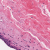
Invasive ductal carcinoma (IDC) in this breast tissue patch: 0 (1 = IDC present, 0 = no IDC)